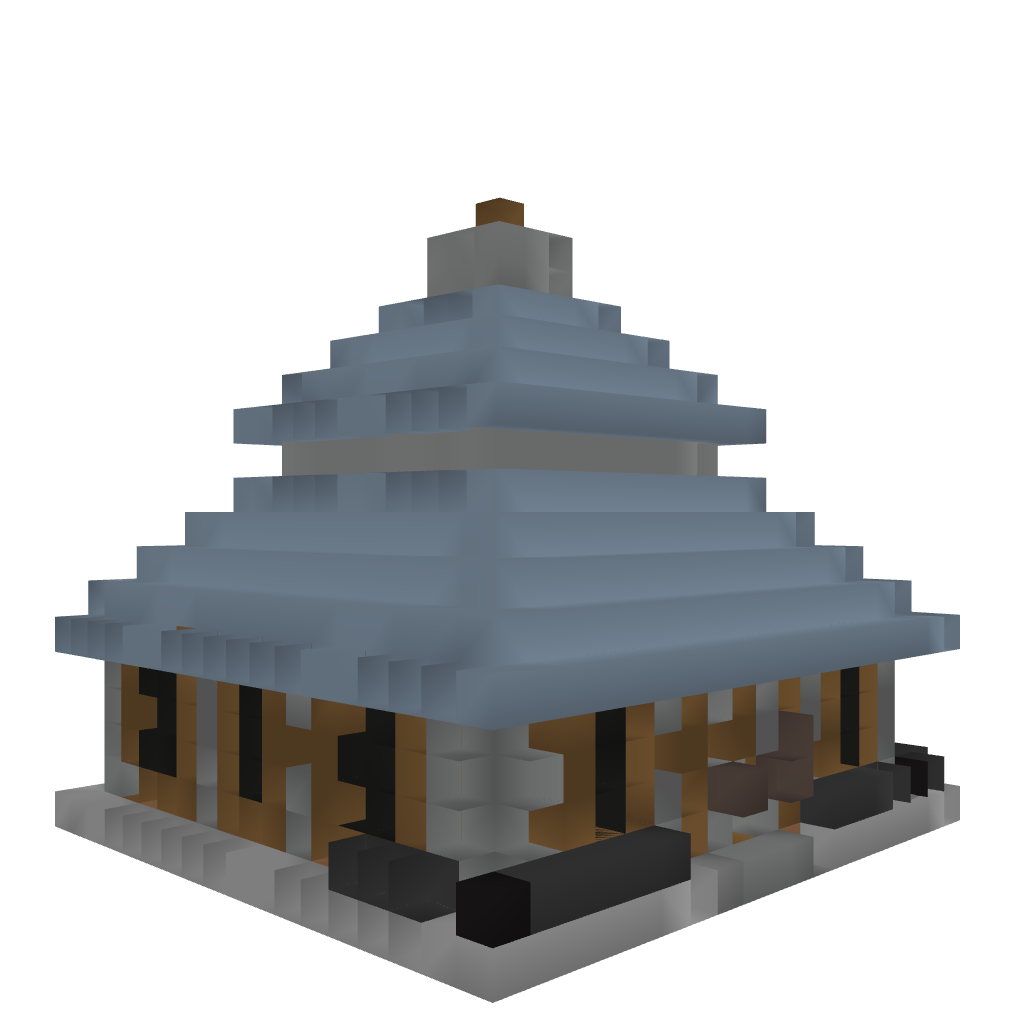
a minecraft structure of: Medieval Style House III